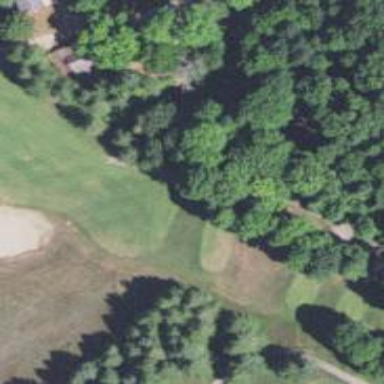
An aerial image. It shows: Service road designated as golf cart path.